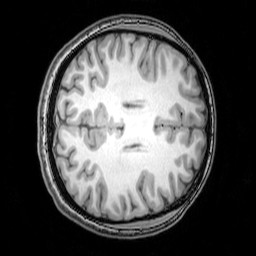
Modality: T1w
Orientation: axial
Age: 20
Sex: female
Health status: healthy
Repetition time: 0.081 s
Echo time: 0.037 s